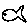
Label: fish